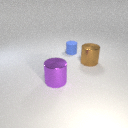
large purple metal cylinder in front of large brown metal cylinder